Question:
Hi I need to create my table using like shown in the above image. Here I have given the code I tried. Could some1 please explain me the mistake I have made.
'''
<table border="1">
<tr>
<td colspan="2" >Address
<tr><td>Address1</td><td>Address1</td></tr>
</td>
<td rowspan="2">Name</td>
</tr>
</table>
'''
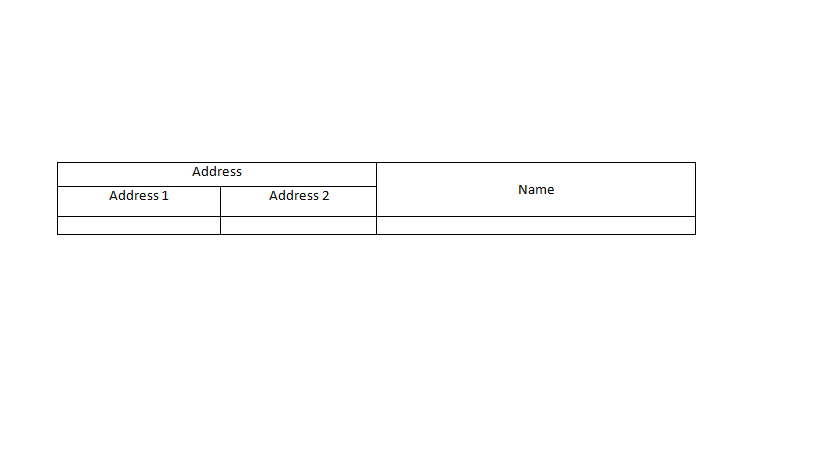
Answer: You scan cells row by row, and you mention a cell in your code as soon as you first hit it. Then you remember any cells that have 'colspan' or 'rowspan', and when you reach their other parts in other rows, you don't put anything at all.
'''
<table border="1">
<tr><td colspan="2">Address</td><td rowspan="2">Name</td></tr>
<tr><td>Address1</td><td>Address2</td></tr>
<tr><td></td><td></td><td></td></tr>
</table>
'''